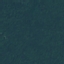
Land use / land cover: Forest